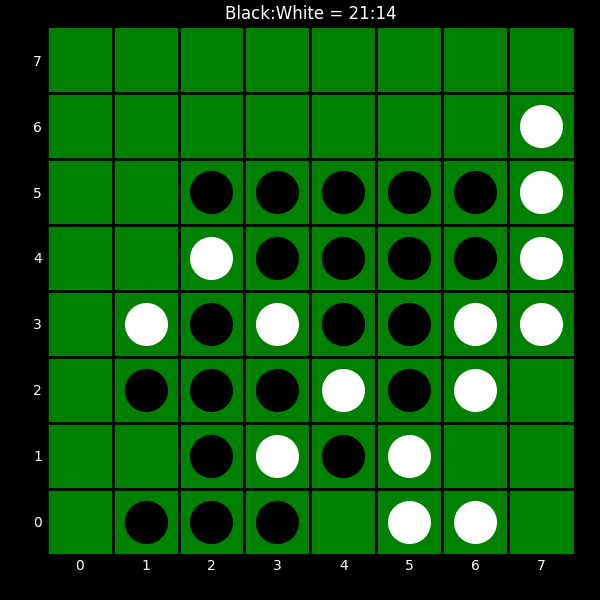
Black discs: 21
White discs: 14